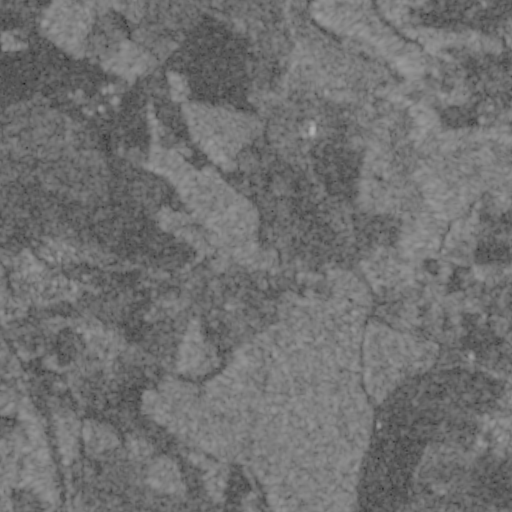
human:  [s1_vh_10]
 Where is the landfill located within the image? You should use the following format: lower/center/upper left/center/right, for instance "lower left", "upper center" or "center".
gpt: The landfill is located in the lower left of the image.
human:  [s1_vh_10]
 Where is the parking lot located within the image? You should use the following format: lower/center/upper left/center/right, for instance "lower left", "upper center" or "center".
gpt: The parking lot is located in the lower left of the image.
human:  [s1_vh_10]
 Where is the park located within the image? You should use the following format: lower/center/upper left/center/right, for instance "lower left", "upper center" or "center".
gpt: There is no park in the image.

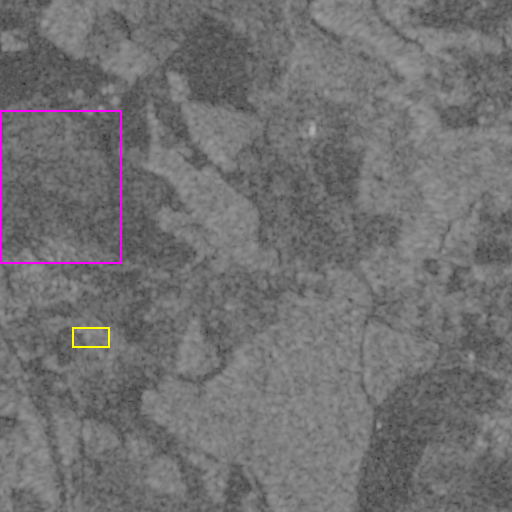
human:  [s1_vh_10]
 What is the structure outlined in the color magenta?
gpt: The structure outlined in magenta is a crop field.
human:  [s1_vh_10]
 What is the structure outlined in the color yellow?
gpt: The structure outlined in yellow is a landfill.
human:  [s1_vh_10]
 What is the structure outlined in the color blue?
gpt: There is no blue outline.